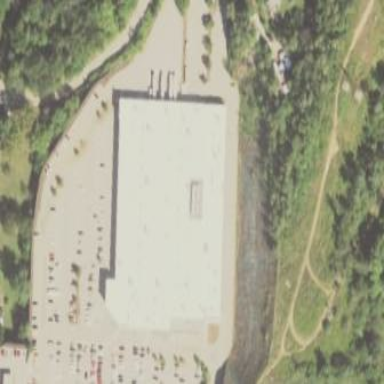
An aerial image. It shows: Retail building that operates as wholesale shop.